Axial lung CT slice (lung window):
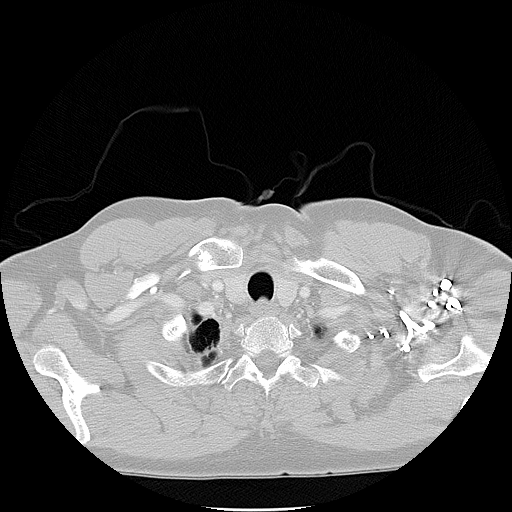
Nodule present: no